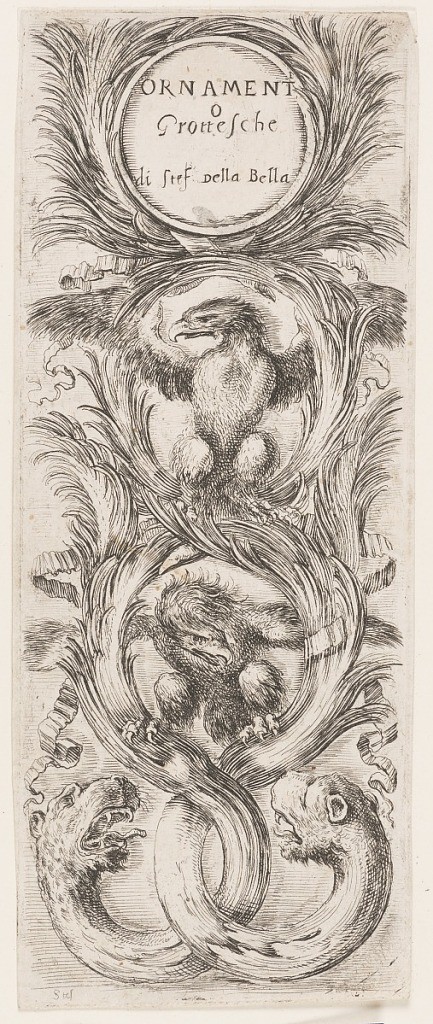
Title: Plate, from the series Ornamenti o grottesche (Ornaments or Grotesques)
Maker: Stefano della Bella, Italian, 1610–1664
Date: ca. 1653
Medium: Etching on off-white laid paper
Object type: Print
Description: At top, the title "Ornament o Grottesche / di Stef. Della Bella." These words appear in the top of three circles formed by long leaves that sprout from the bodies of creatures at the bottom of the etching. Two eagles with spread wings perch in the other two circles.